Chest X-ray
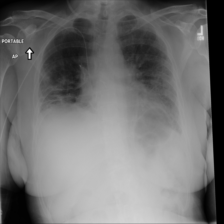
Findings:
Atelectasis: negative
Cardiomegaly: negative
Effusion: negative
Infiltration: negative
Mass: negative
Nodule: negative
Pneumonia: negative
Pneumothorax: negative
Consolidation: negative
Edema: negative
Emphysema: negative
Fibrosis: negative
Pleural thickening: negative
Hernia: negative